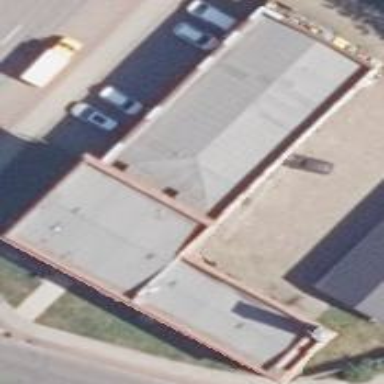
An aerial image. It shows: Commercial building with flat grey roof.